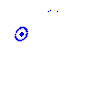
Particle: pion